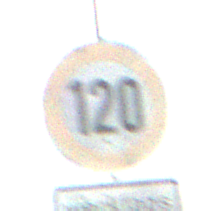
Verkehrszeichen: Geschwindigkeit120
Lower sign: ZeitangabenMitBeschraenkungAufWochentage7
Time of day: SunriseSunset
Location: Outdoor (Nature)
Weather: PartlyCloudy
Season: Summer
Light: Natural